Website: bh-photo
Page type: customer-info-address
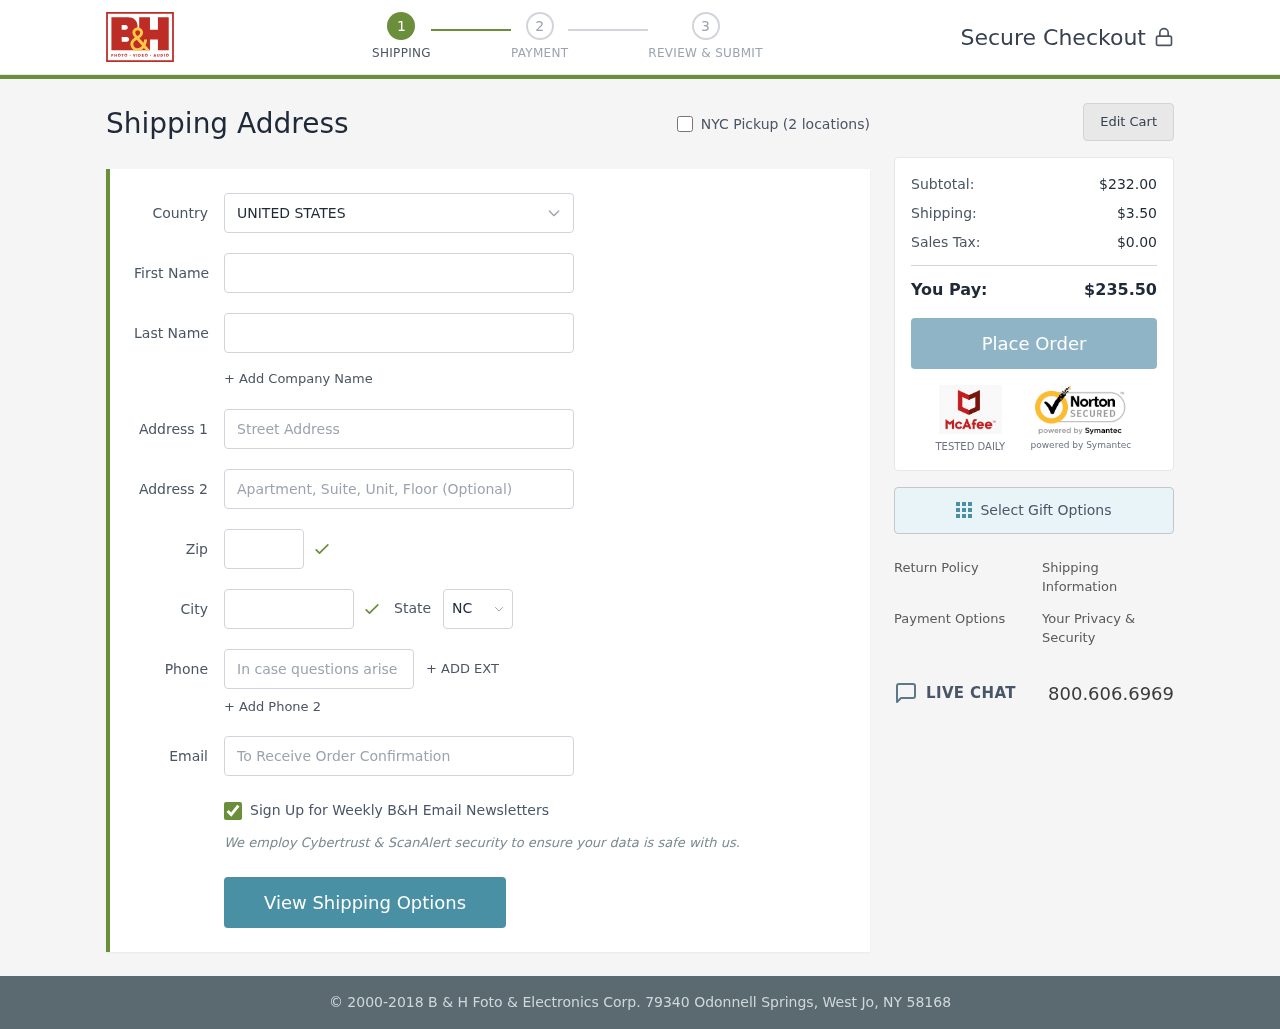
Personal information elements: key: PII_CITY
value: Arnoldshire
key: PII_COUNTRY
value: United States
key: PII_EMAIL
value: jordanrobertson@gmail.com
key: PII_FIRSTNAME
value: Jordan
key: PII_LASTNAME
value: Robertson
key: PII_PHONE
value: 7023868216
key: PII_POSTCODE
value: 51362
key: PII_STATE_ABBR
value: NC
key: PII_STREET
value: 110 Frank Passage
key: PII_STREET2
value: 0867 Watkins Heights Apt. 414
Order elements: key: ORDER_SUBTOTAL
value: $232.00
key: ORDER_SHIPPING_COST
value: $3.50
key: ORDER_TAX
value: $0.00
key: ORDER_TOTAL
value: $235.50